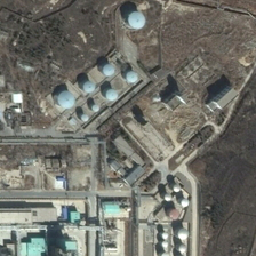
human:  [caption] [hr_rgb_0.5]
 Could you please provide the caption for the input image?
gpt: Many tanks were standing on the ground.

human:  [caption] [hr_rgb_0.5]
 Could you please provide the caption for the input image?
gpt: The factory was built on bare land.

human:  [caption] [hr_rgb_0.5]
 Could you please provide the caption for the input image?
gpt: The factory was built on bare land.

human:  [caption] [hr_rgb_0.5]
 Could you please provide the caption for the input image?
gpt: Many reservoirs stand on land.

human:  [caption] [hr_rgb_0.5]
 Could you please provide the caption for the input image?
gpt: The factory was built on bare land.